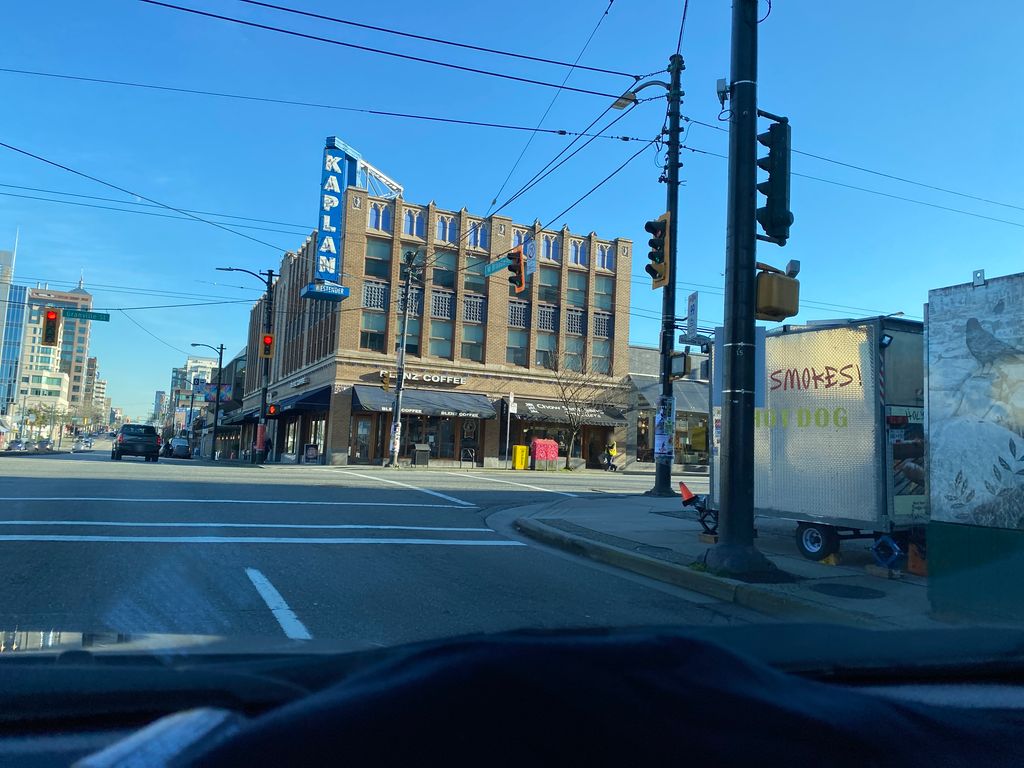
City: vancouver